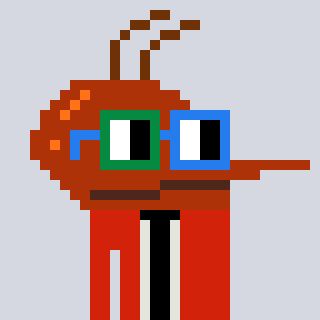
a pixel art character with square green and blue glasses, a mosquito-shaped head and a red-colored body on a cool background